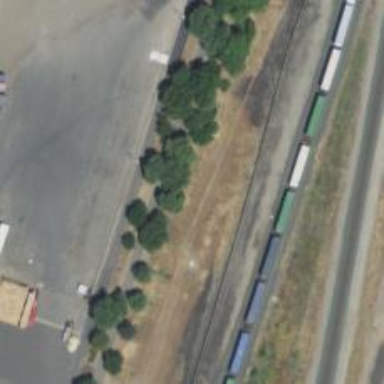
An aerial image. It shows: Abandoned railway.